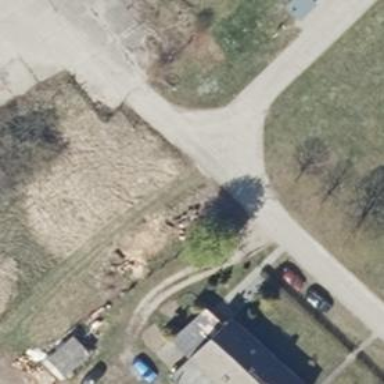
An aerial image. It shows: Residential concrete road with no sidewalk.